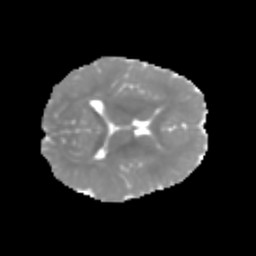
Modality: MD
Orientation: axial
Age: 7
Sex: male
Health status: healthy